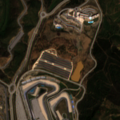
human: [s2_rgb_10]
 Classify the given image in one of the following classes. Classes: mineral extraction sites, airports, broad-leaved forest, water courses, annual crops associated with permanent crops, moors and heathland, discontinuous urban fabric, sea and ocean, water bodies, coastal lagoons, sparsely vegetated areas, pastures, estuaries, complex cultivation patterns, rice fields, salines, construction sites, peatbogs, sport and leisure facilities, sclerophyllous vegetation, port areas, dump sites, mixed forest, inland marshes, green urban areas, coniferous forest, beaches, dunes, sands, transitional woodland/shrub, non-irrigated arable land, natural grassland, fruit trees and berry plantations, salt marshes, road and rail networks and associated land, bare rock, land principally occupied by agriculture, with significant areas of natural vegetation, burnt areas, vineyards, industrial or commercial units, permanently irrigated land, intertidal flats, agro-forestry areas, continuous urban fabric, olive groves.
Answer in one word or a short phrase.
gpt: sport and leisure facilities, complex cultivation patterns, land principally occupied by agriculture, with significant areas of natural vegetation, transitional woodland/shrub